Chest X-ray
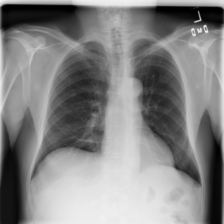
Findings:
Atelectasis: negative
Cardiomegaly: negative
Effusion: negative
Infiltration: negative
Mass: negative
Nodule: negative
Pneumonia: negative
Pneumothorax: negative
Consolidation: negative
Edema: negative
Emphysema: negative
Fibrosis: positive
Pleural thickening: negative
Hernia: negative